Interaction volume radius: 5 \u00c5
Interaction volume height: 20 \u00c5
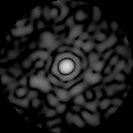
Disorder parameter: 0.8304